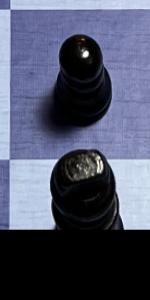
Label: King_Black